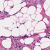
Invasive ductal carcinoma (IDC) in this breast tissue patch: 0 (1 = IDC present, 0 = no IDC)